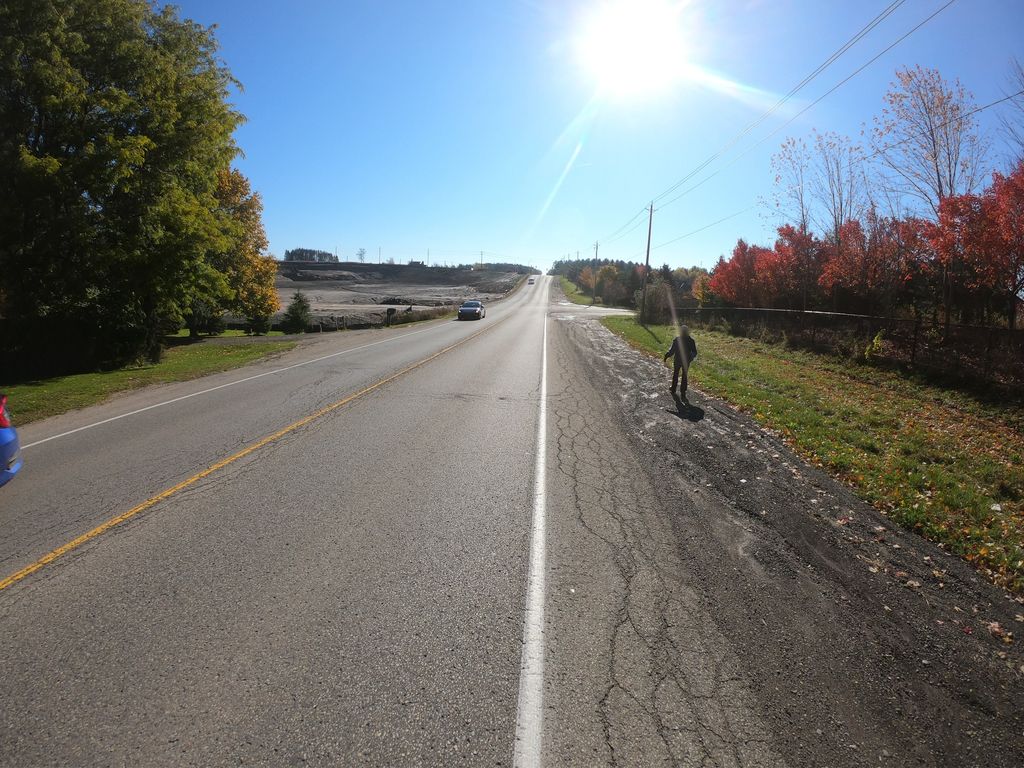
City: kitchener-waterloo